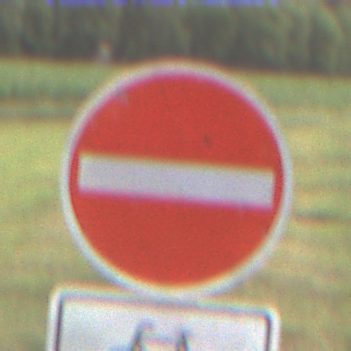
Verkehrszeichen: VerbotDerEinfahrt
Zusatzzeichen unten: EinspurigeFahrzeugeFrei1
Umgebung: Outdoor, Nature
Tageszeit: SunriseSunset
Wetter: Clear
Licht: Natural
Jahreszeit: NotSpecified
Kontrast: LowContrast